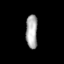
Tissue: prostate
Cell type: T cells
Senescence score: 0.3222
Nuclear area (px): 383
Mean DAPI intensity: 170.574